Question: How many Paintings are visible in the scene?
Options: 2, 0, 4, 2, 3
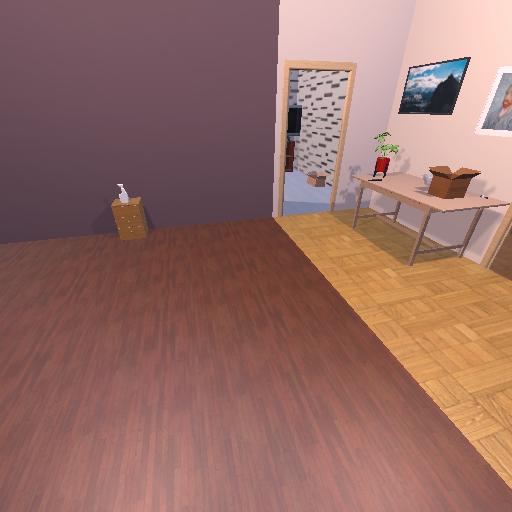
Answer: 2